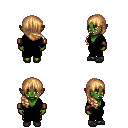
a pixel art fantasy rpg character, female body template, orc, green skin, black robe, gold greaves, light blonde right-swept hairstyle, leather bracers, gray slippers, four views (front, back, left, right), 2x2 character sprite sheet, small pixel art, hard edges, no anti-aliasing